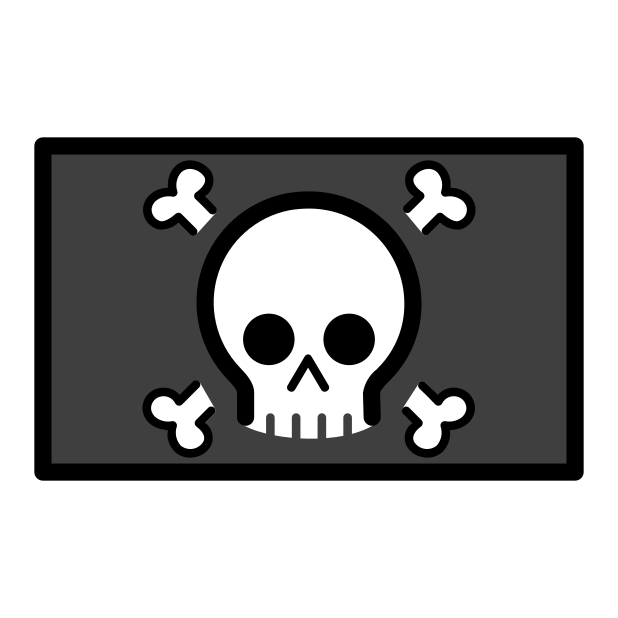
pirate flag